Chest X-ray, AP view. Patient: 58 years old, sex M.
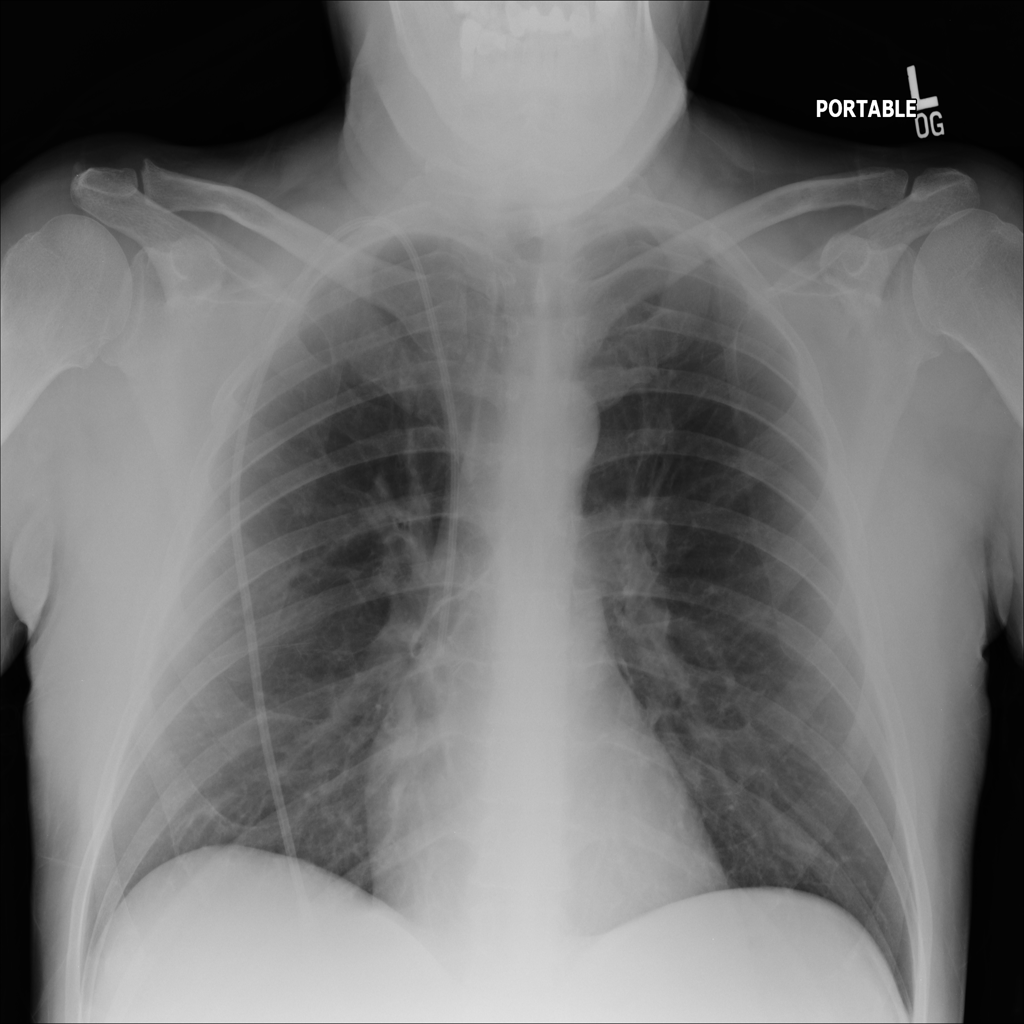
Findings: No Finding